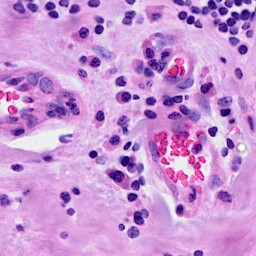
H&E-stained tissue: Breast